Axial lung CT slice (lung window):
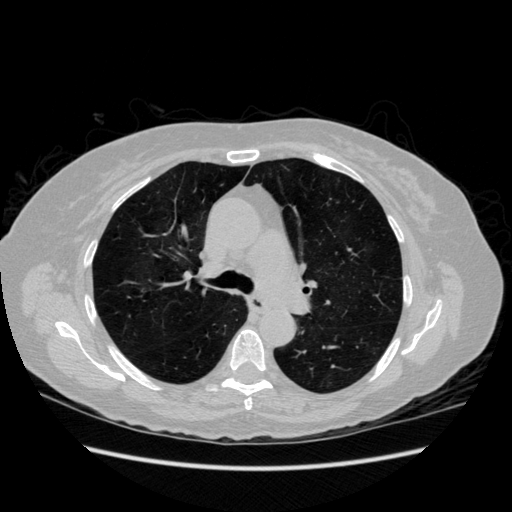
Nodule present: no